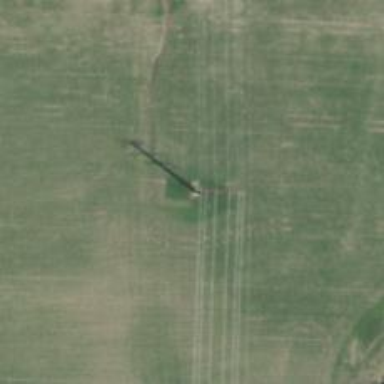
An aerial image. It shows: Power tower.